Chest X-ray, AP view. Patient: 62 years old, sex M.
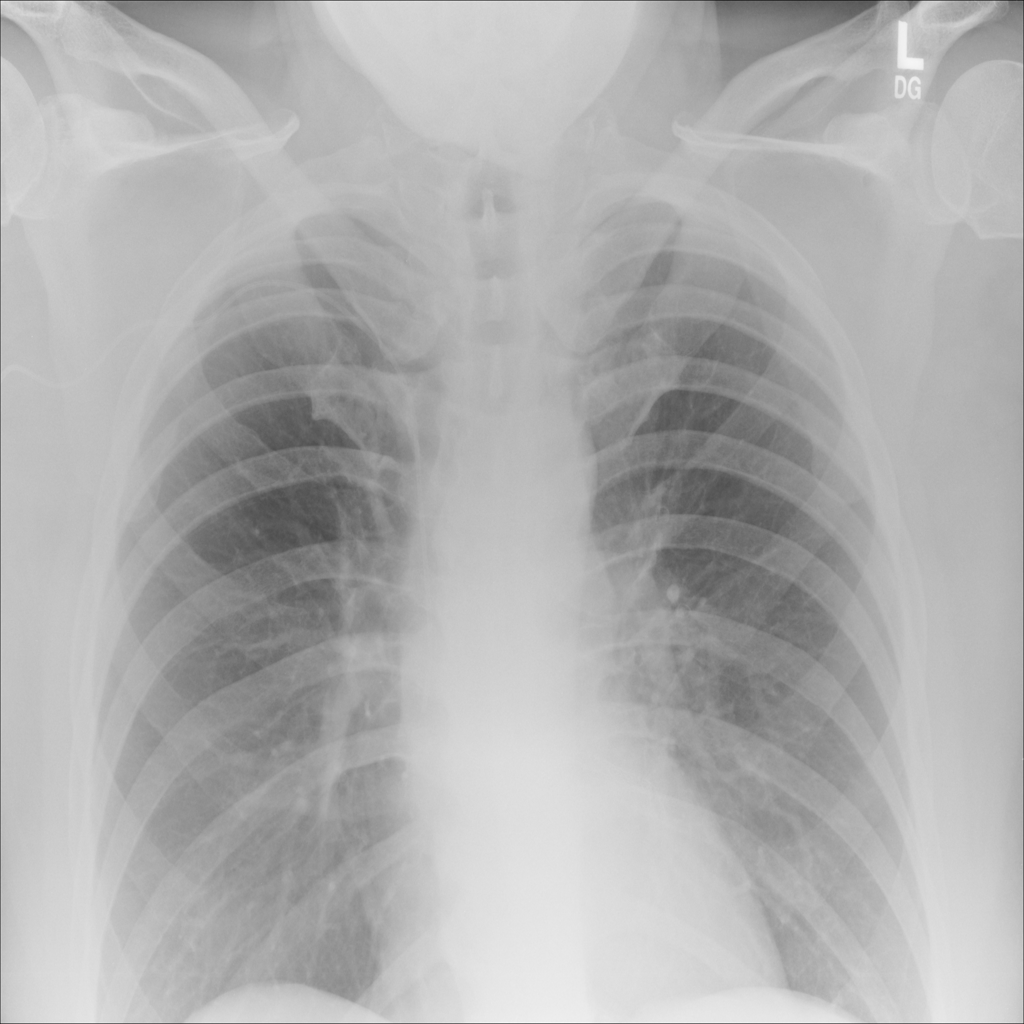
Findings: No Finding